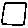
Label: square